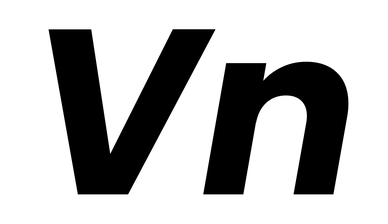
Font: Poppins-BoldItalic